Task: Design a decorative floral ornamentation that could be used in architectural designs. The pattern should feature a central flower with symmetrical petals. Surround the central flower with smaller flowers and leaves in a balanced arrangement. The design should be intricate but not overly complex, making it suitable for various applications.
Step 10:
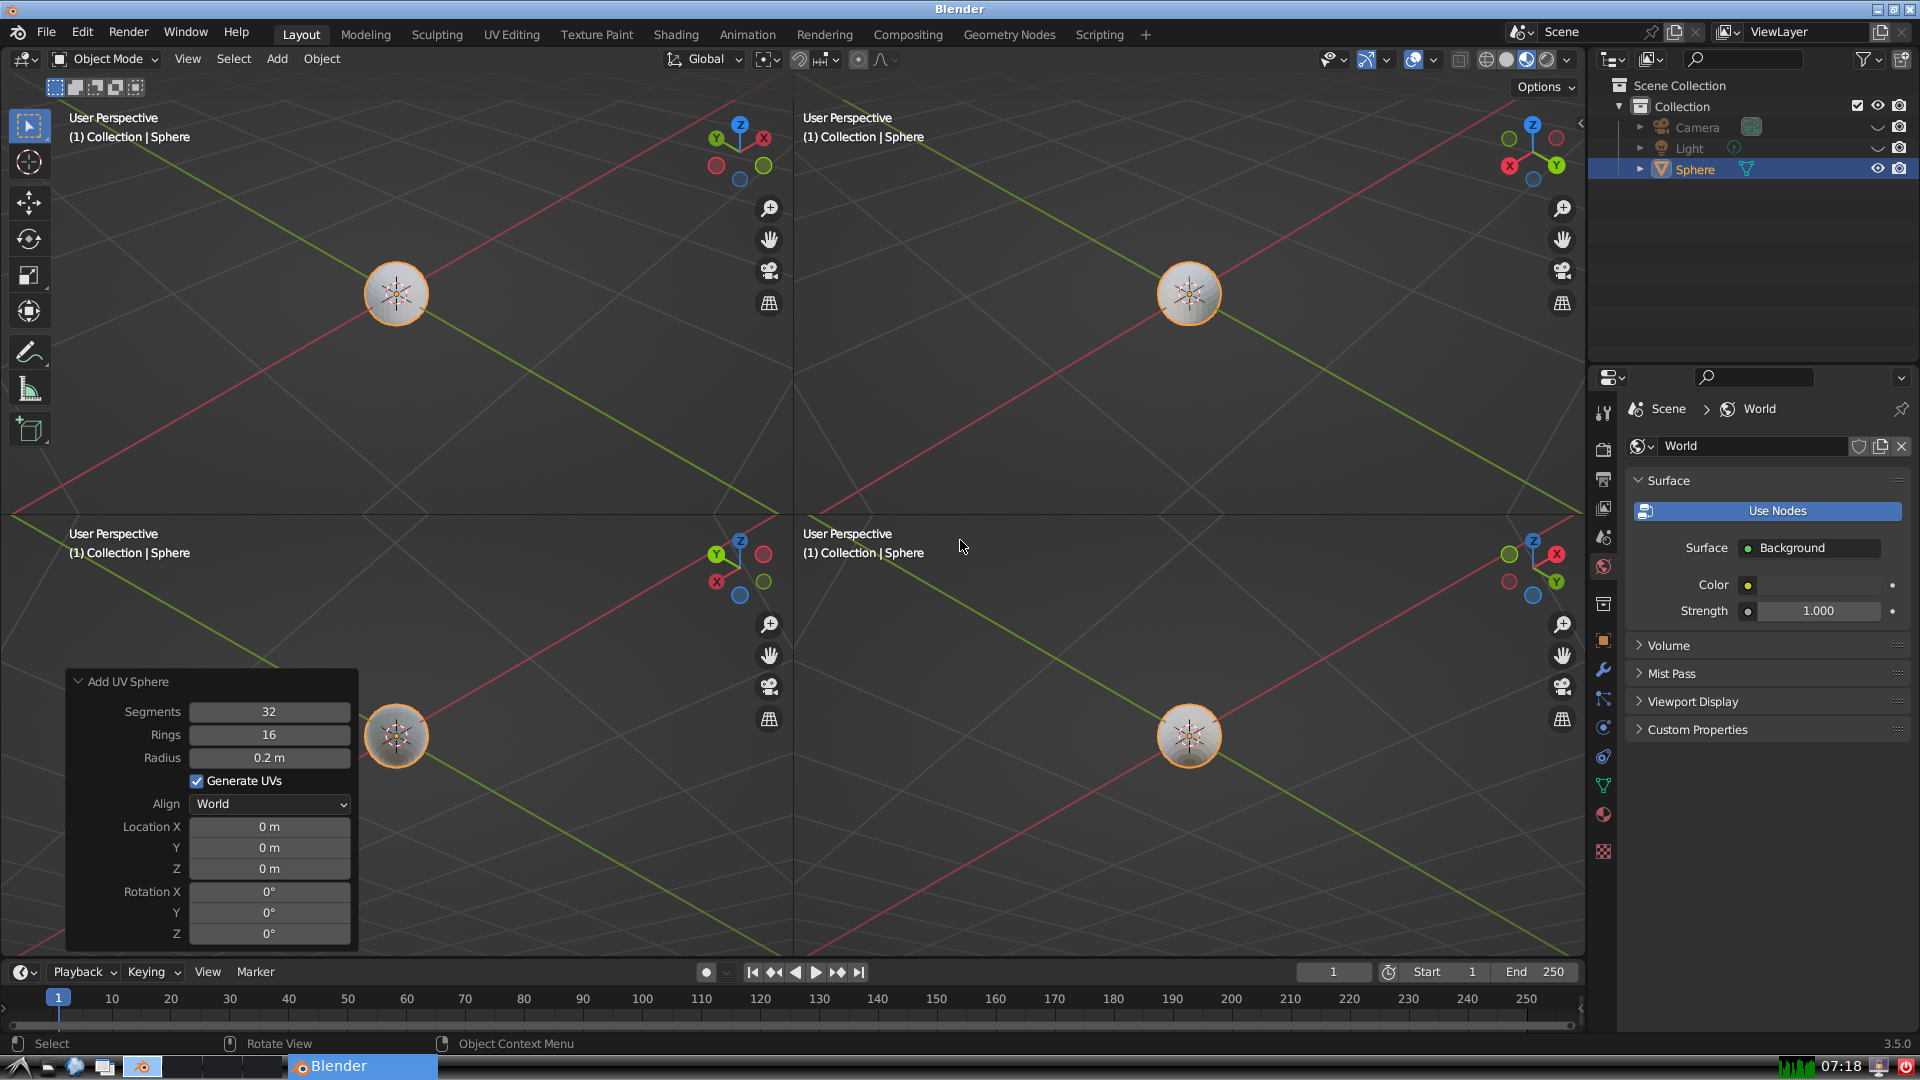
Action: {"key_press": ['Ctrl, Home']}